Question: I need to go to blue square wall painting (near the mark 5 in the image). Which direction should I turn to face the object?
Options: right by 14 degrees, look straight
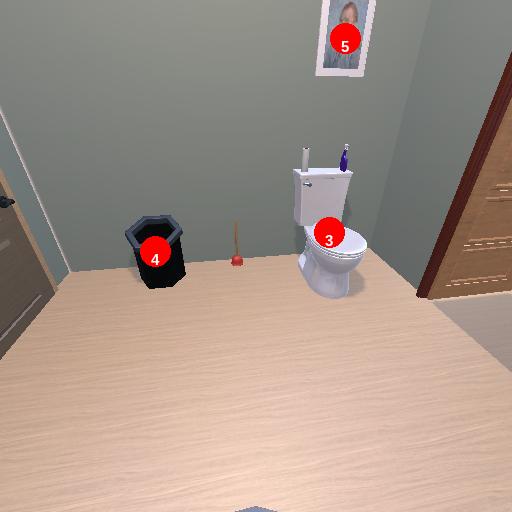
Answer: right by 14 degrees